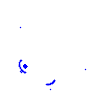
Particle: kaon